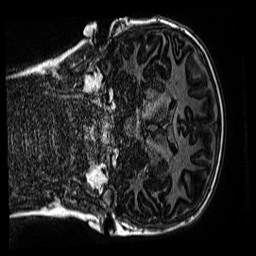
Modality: MP2RAGE
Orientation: coronal
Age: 10
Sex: male
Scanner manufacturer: siemens
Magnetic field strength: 3 T
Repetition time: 4 s
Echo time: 0.00299 s